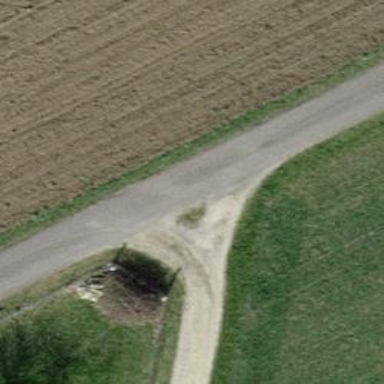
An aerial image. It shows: Well-maintained track road with grade 1 tracktype.